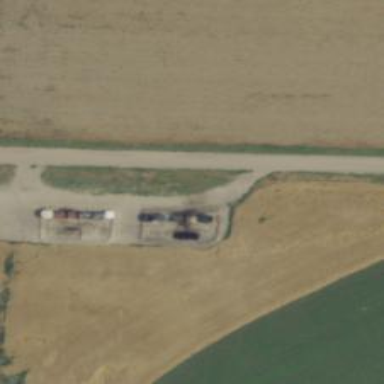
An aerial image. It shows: Silo.